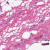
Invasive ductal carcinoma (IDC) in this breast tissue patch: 0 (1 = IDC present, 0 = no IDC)